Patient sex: M
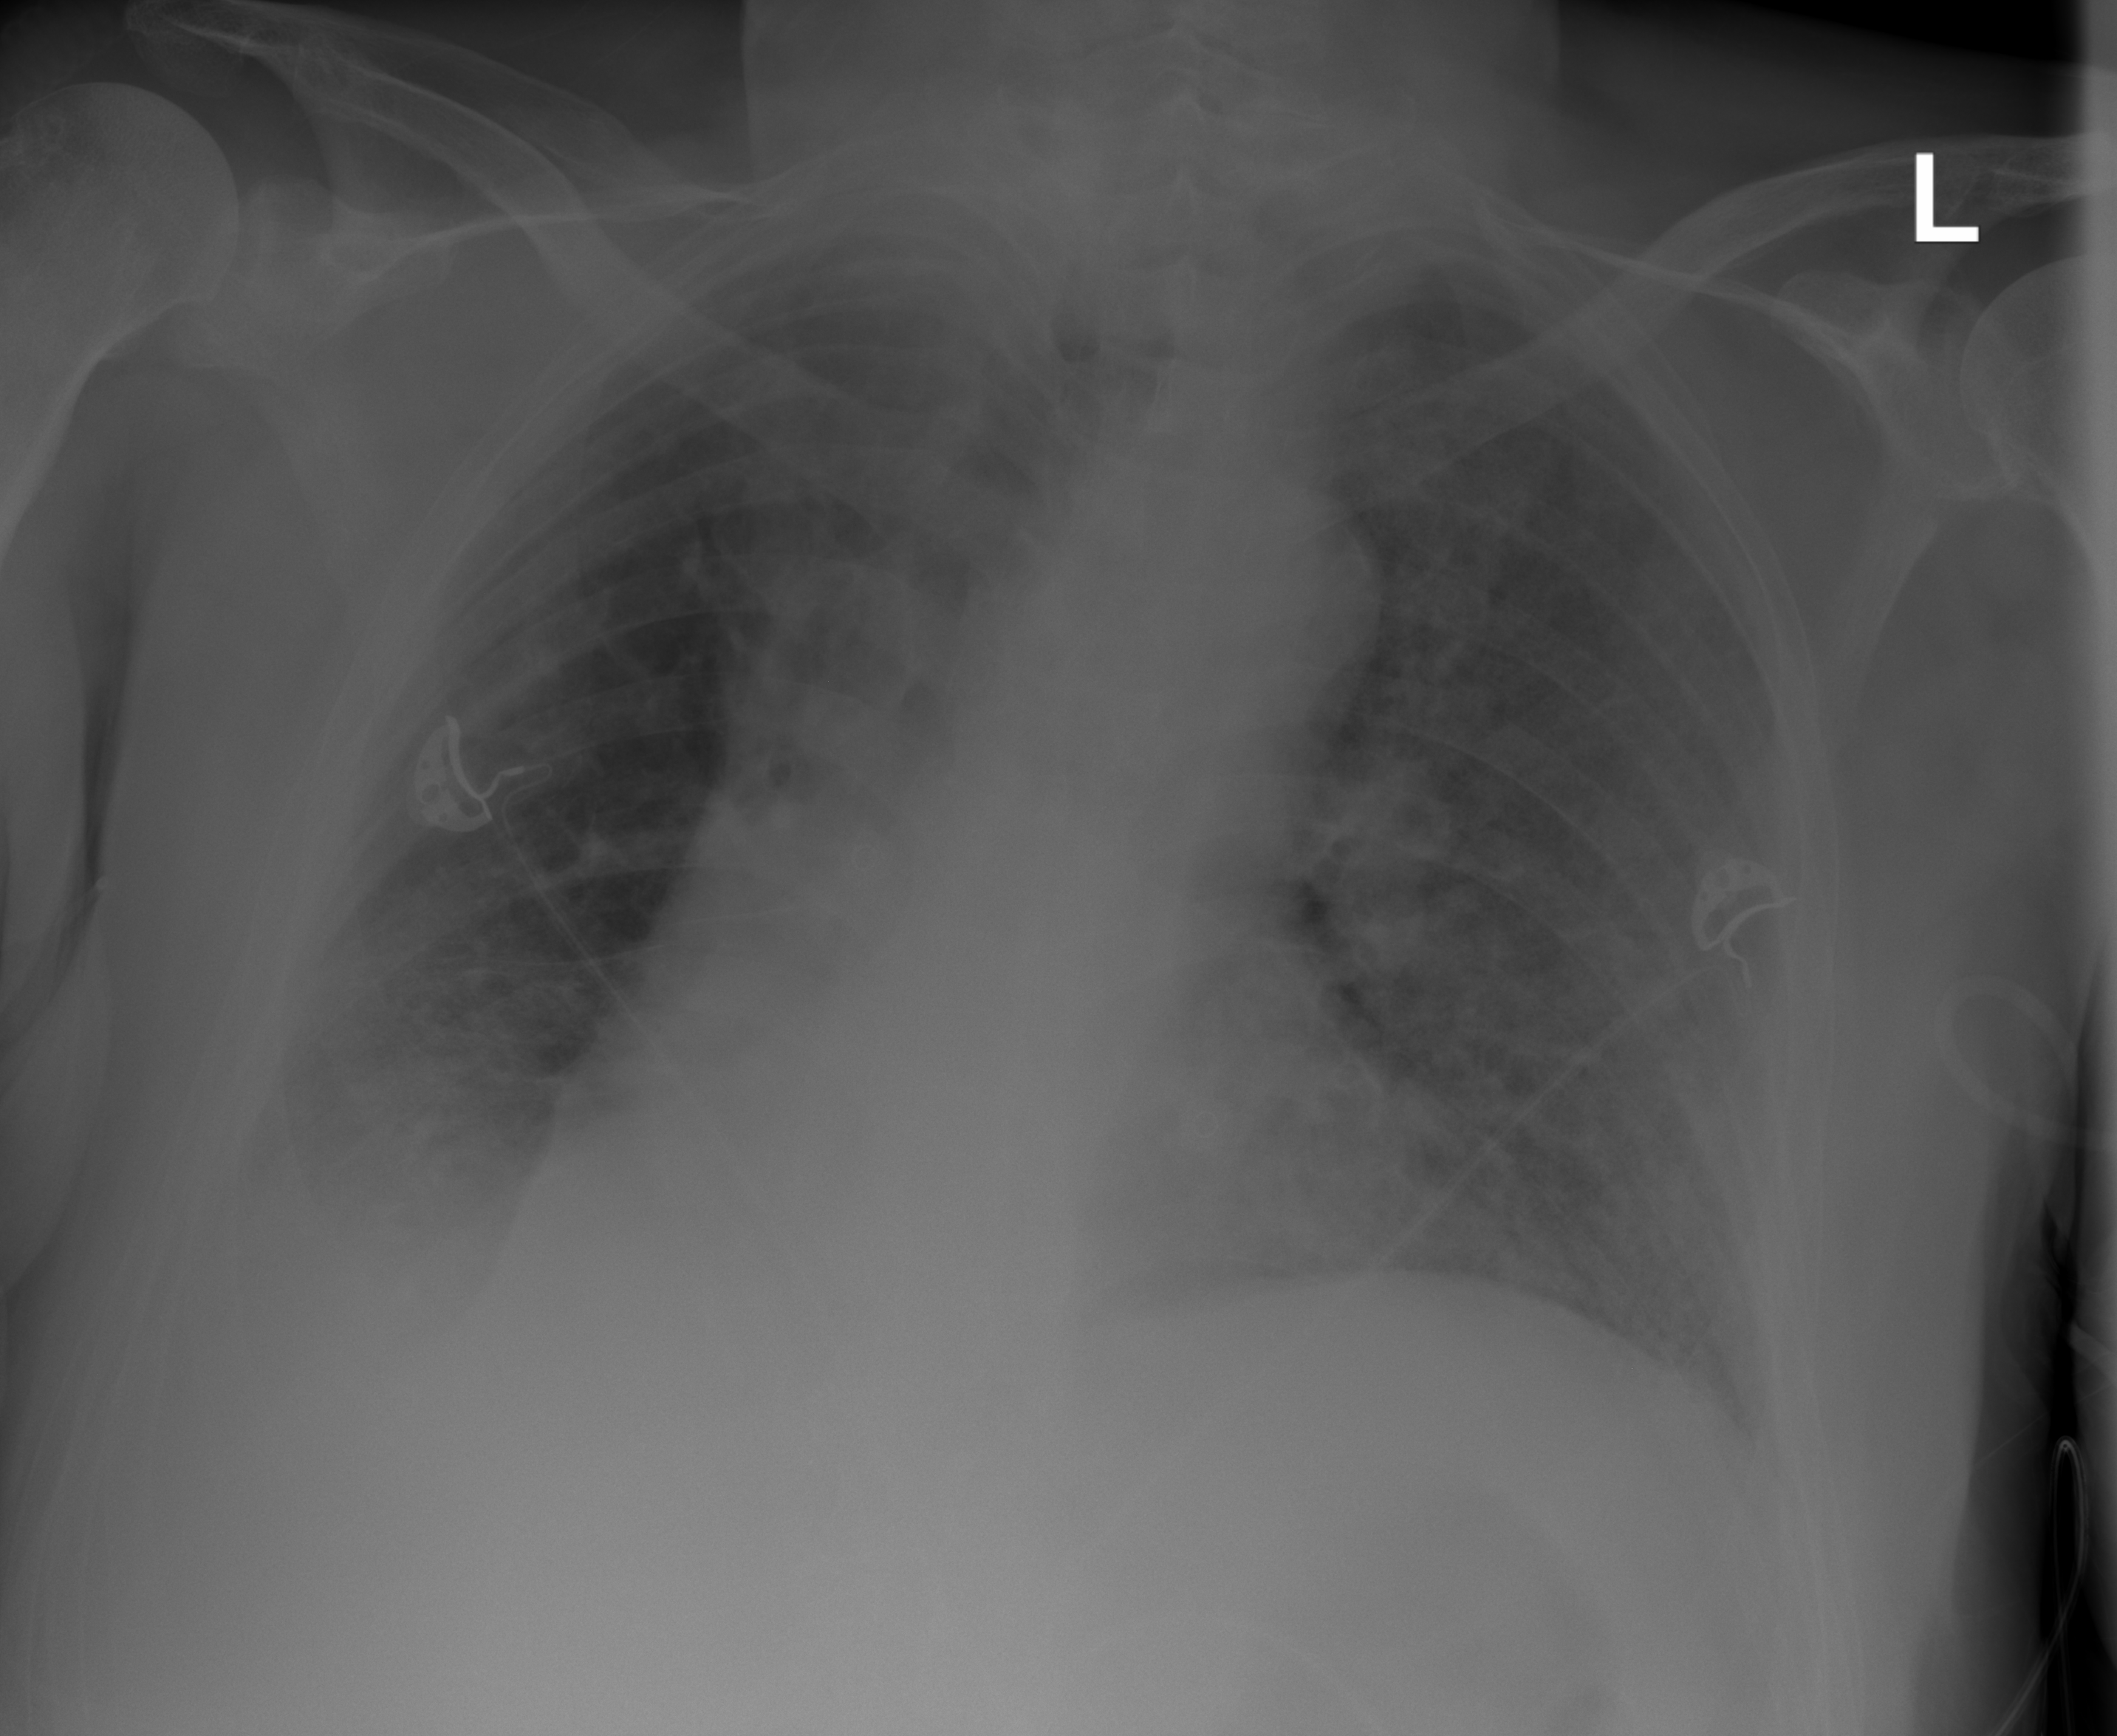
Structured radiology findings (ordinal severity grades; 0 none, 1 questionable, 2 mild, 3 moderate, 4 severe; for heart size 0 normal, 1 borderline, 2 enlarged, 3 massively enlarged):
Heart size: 0
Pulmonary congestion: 0
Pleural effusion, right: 2
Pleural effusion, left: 0
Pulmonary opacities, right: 2
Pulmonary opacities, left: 3
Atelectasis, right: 2
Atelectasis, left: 0